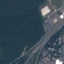
Label: Highway